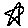
Label: star